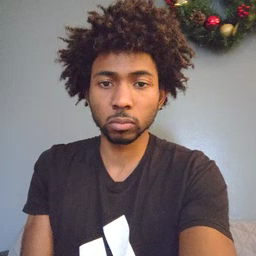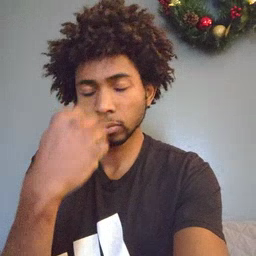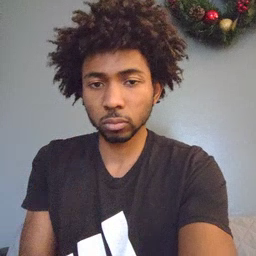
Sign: sleep